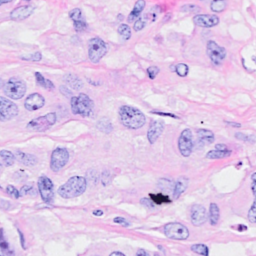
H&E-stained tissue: Breast